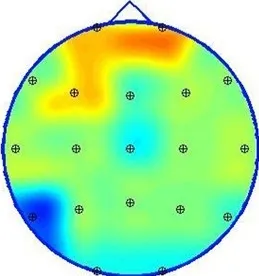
Mapping of the relative spectral power of EEG signals registered unipolar in reference to a frontal midline (Fp1/Fp2) relative spectral power of EEG signals registered during initial (left) and control (right) hospitalization. Beta-2 (18-24 Hz) band. As the power of EEG in a specific band divided by the level obtained for all bands (1-24 Hz). The differences visible at. Are not statistically significant.
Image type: electrography (eeg)